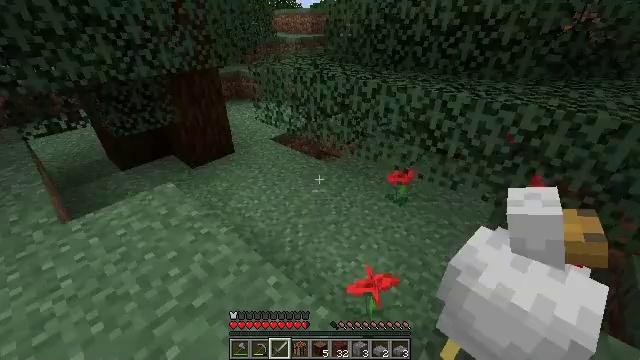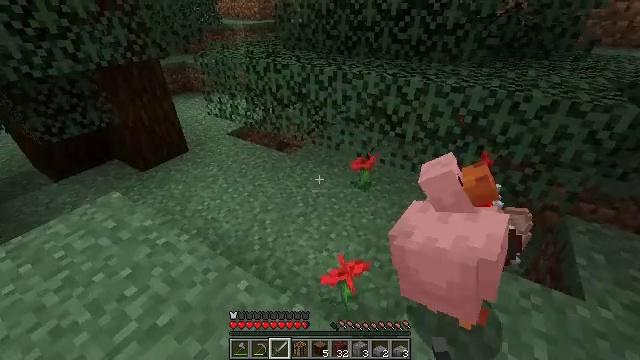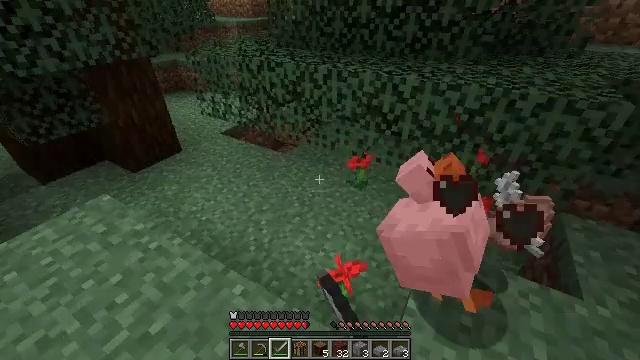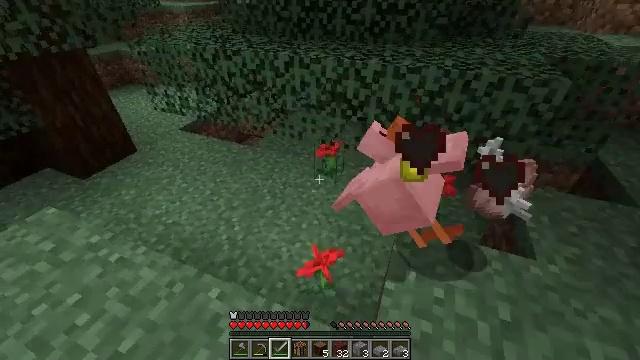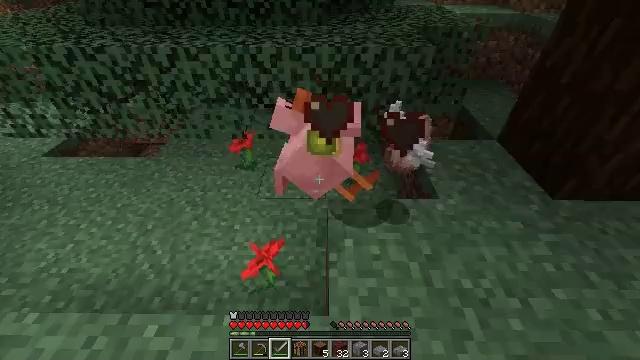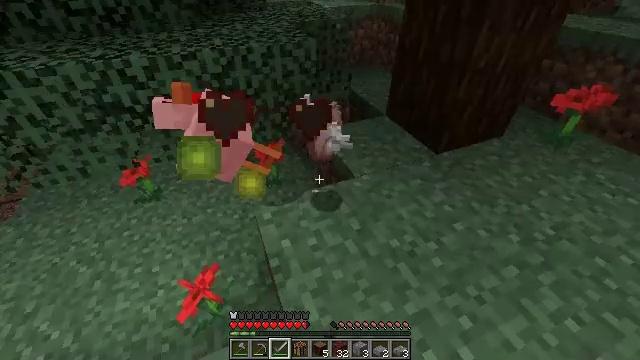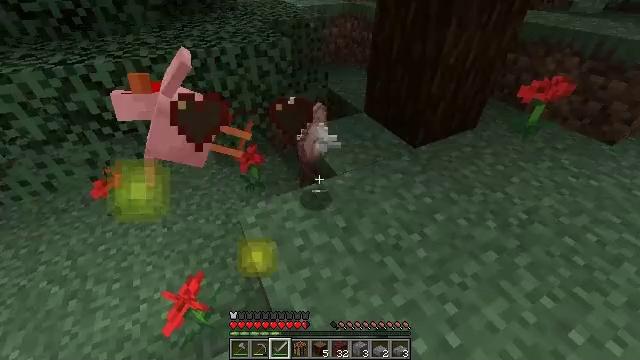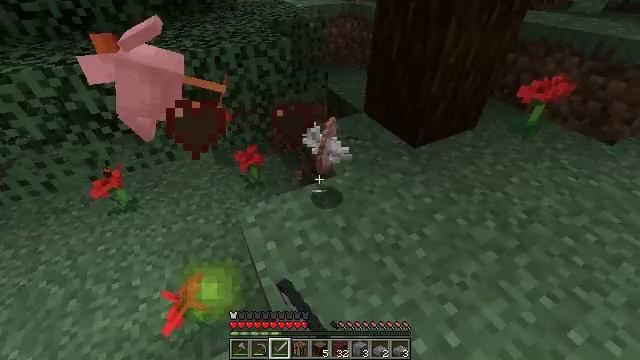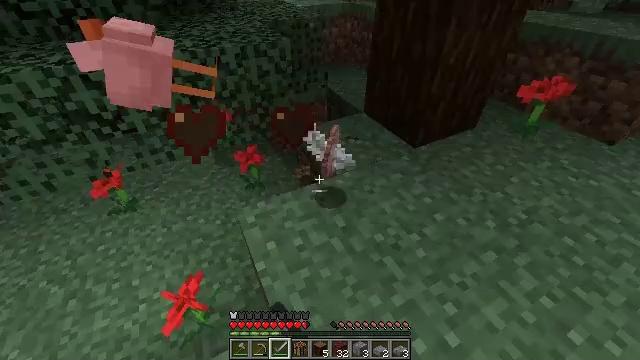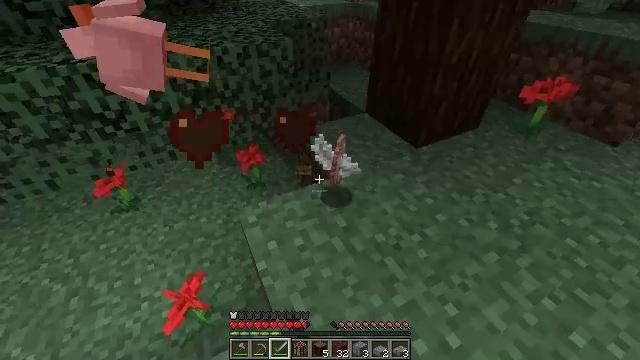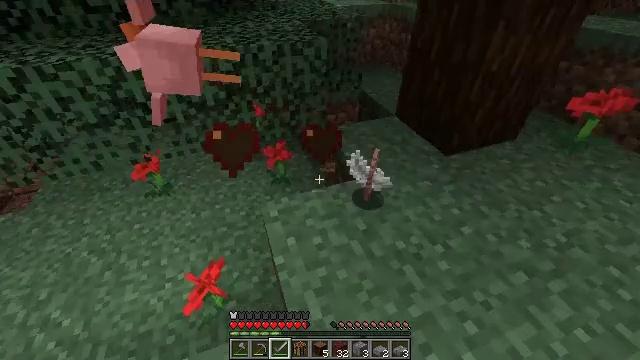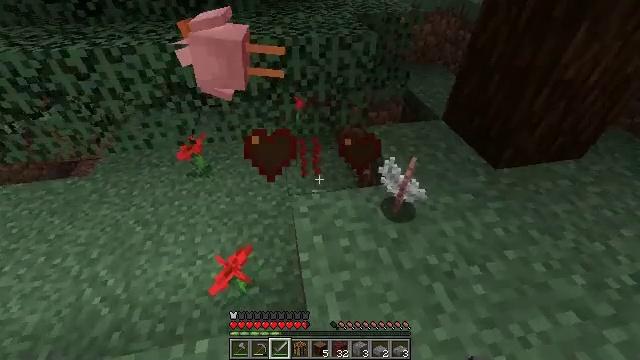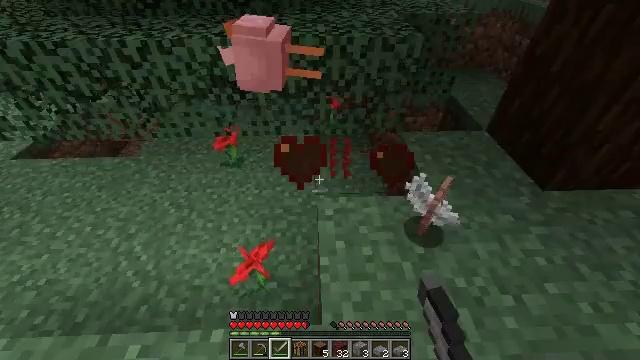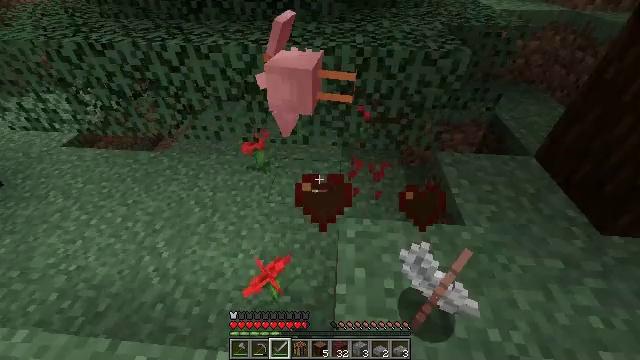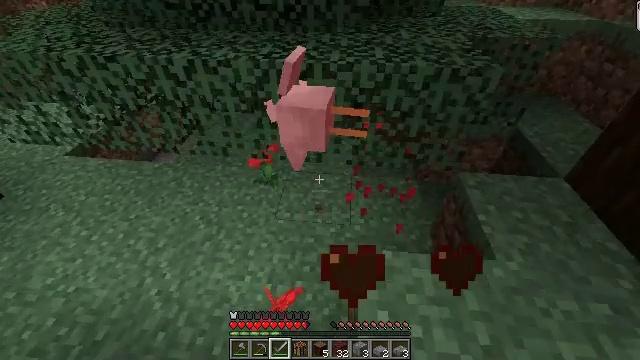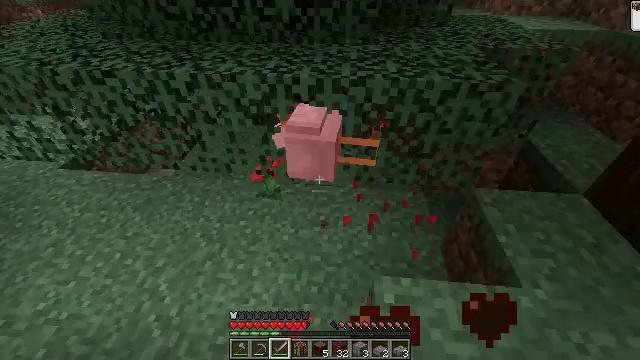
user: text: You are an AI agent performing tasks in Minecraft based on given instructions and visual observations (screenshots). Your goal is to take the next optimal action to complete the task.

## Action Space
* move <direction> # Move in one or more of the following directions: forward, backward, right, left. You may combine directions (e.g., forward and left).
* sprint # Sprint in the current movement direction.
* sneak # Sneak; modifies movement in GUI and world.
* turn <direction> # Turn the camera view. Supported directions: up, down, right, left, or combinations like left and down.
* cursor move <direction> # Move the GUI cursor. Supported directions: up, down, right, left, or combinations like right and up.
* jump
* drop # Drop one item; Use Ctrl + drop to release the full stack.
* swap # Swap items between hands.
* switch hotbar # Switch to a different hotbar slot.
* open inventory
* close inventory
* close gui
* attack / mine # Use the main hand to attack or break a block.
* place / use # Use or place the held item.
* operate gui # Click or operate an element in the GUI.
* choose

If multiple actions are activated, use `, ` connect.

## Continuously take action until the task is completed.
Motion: motion action
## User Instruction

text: Harvest the poppy flower.
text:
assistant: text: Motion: turn right and down, attack / mine
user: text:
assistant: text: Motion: turn right, attack / mine
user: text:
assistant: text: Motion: turn right and down, attack / mine
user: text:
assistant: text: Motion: turn right and down, attack / mine
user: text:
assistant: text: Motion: turn right
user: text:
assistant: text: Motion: turn right, attack / mine
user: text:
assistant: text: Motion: attack / mine
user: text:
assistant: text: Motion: attack / mine
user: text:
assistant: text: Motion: no_op
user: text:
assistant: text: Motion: turn left
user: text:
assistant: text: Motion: move forward, turn left and down, attack / mine
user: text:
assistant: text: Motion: move forward, turn left, attack / mine
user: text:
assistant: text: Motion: move forward and move left, turn left, attack / mine
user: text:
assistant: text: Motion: move forward and move left
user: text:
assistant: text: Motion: move forward and move left, turn up
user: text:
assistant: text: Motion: no_op